Interaction volume radius: 5 \u00c5
Interaction volume height: 30 \u00c5
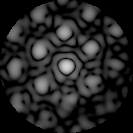
Disorder parameter: 0.459